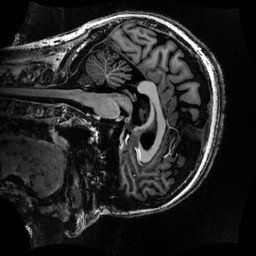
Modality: MP2RAGE
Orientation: sagittal
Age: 42
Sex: female
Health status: healthy